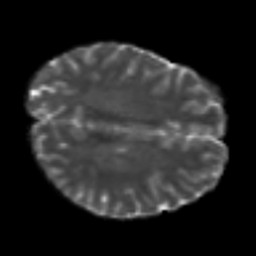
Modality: T2w
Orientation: axial
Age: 19
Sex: female
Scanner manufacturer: siemens
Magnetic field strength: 3 T
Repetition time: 7 s
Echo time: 0.0926 s